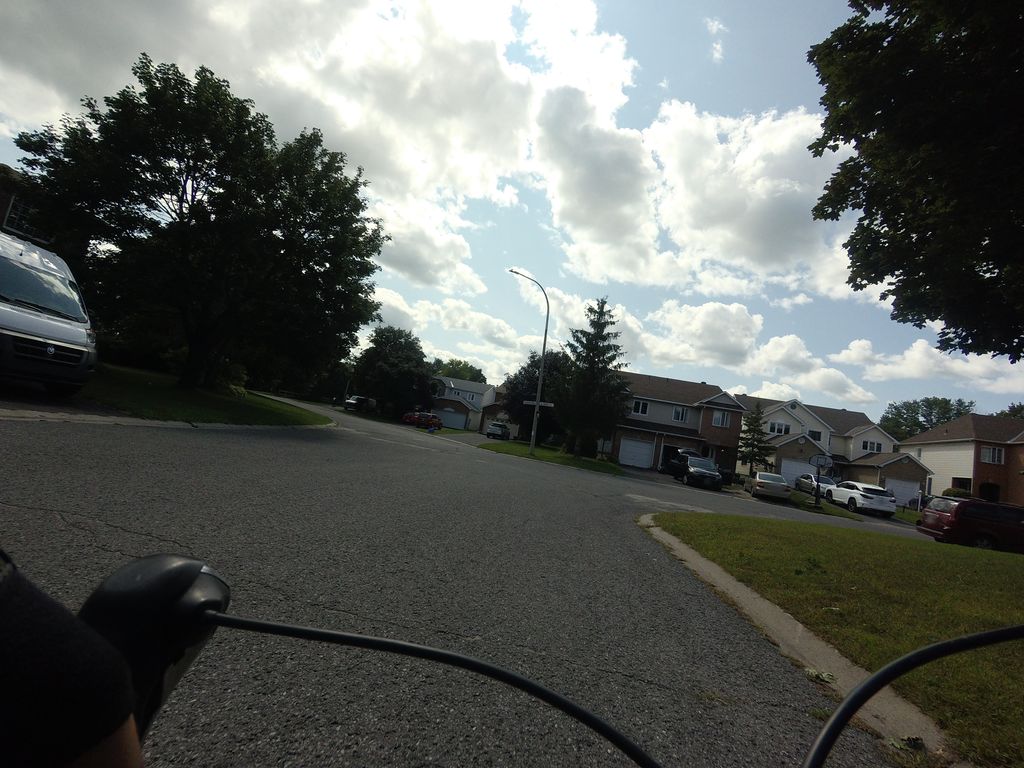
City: ottawa-gatineau